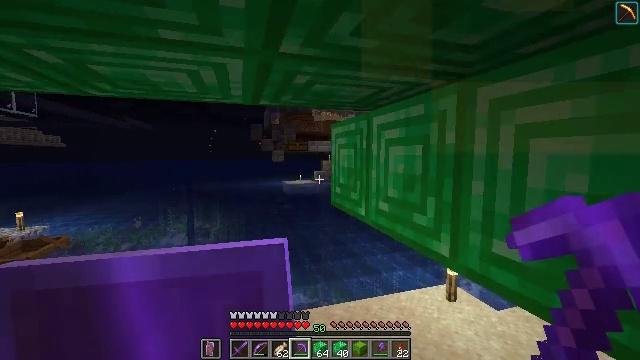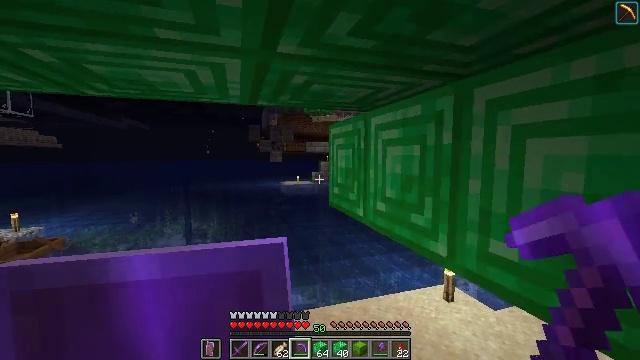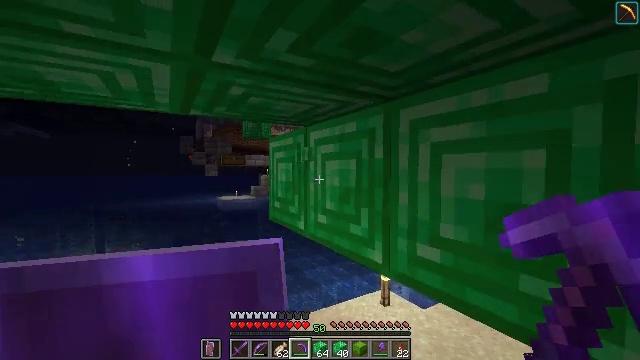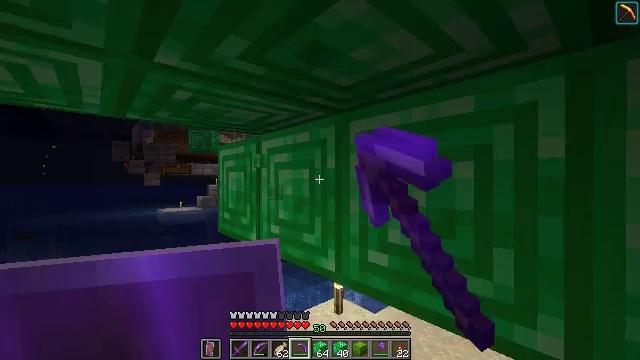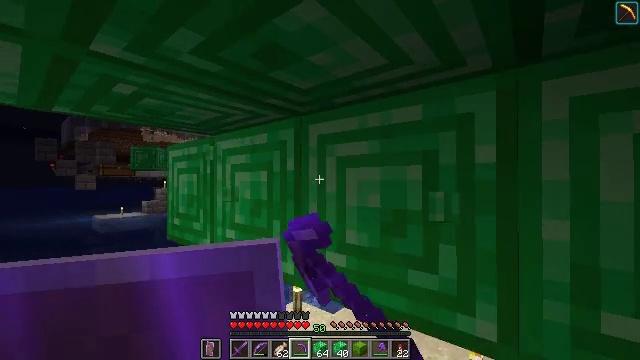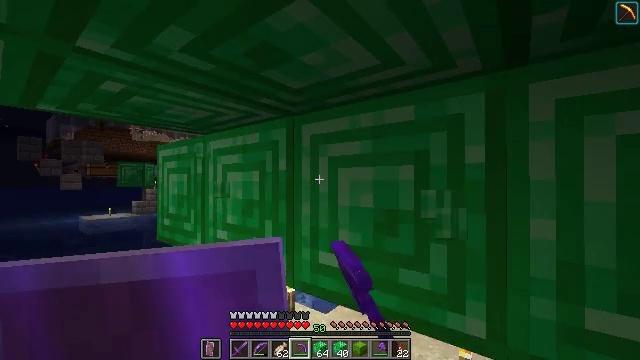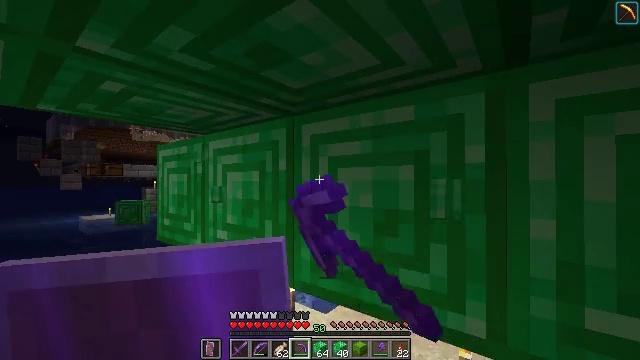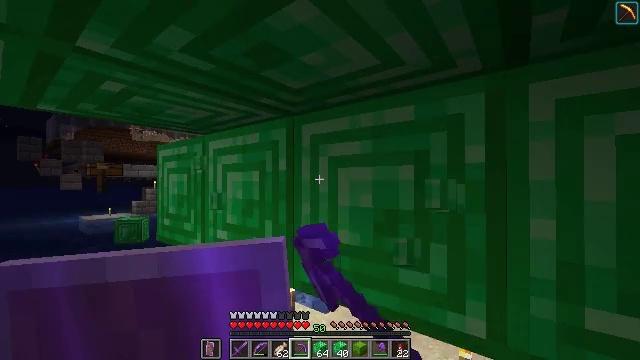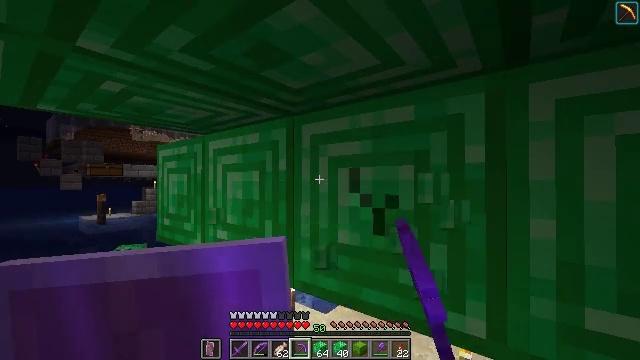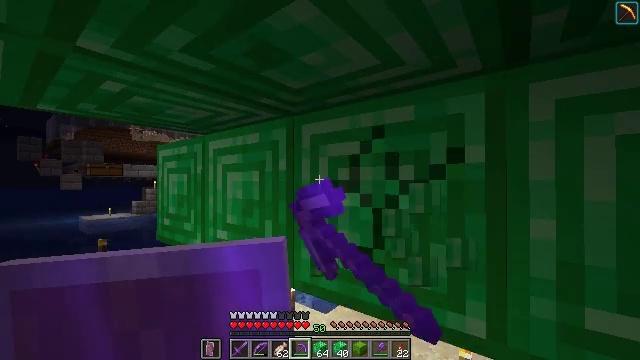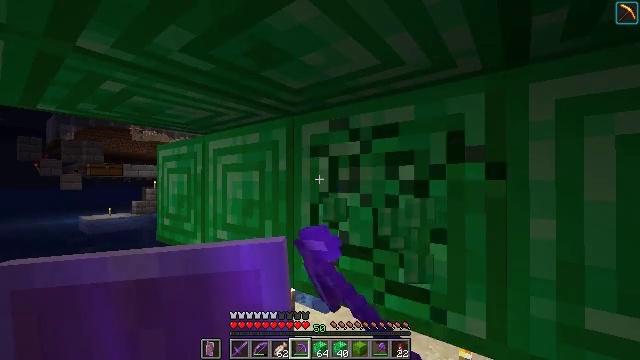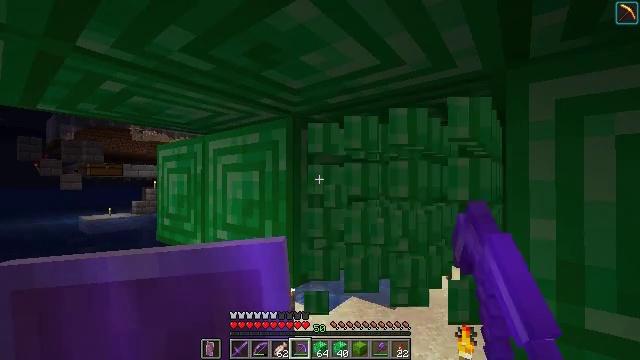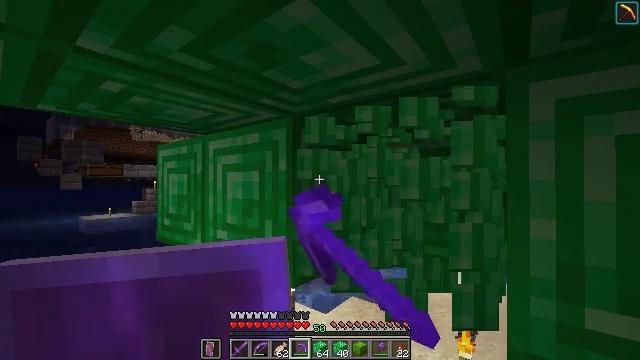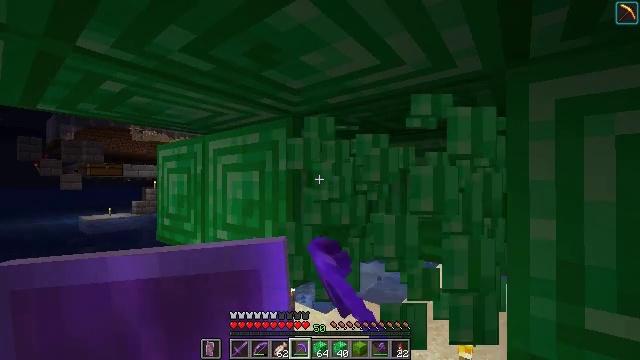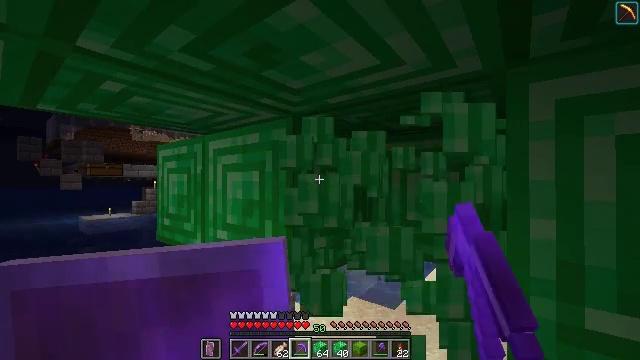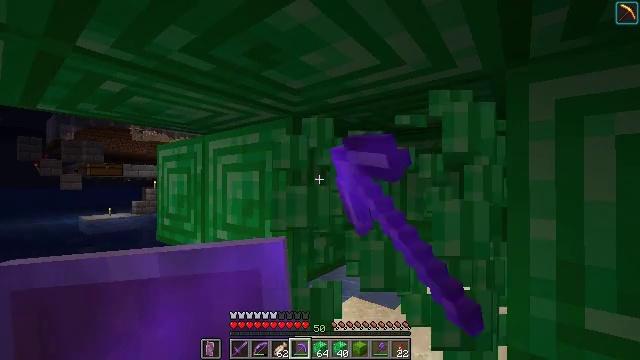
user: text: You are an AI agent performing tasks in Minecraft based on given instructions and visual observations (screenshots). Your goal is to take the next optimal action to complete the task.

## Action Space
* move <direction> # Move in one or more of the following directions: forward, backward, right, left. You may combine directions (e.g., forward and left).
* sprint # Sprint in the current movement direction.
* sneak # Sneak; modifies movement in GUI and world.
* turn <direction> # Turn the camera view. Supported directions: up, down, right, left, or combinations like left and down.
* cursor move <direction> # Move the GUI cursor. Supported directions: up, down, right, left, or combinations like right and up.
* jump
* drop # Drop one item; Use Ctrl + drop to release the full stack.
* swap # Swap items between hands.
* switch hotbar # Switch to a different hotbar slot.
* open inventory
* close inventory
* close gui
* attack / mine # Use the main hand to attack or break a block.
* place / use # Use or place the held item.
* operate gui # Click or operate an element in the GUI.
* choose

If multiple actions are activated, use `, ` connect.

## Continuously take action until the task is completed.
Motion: motion action
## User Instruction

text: Harvest the emerald block.
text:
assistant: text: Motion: attack / mine
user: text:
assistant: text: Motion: turn right and up, attack / mine
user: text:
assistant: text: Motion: turn right and up, attack / mine
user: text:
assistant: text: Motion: turn right, attack / mine
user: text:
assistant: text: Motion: turn right, attack / mine
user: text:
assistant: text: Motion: attack / mine
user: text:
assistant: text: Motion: attack / mine
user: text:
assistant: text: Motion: attack / mine
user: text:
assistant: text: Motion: attack / mine
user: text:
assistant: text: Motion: attack / mine
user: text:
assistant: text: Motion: attack / mine
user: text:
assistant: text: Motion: attack / mine
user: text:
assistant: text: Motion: attack / mine
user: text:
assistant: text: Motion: attack / mine
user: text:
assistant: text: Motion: attack / mine
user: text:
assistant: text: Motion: attack / mine
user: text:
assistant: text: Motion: attack / mine
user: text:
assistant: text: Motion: attack / mine
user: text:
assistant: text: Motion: turn left, attack / mine
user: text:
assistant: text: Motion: attack / mine
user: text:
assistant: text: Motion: attack / mine
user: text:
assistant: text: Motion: attack / mine
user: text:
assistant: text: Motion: attack / mine
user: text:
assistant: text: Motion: turn left, attack / mine
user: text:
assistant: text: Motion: turn left, attack / mine
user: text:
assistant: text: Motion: attack / mine